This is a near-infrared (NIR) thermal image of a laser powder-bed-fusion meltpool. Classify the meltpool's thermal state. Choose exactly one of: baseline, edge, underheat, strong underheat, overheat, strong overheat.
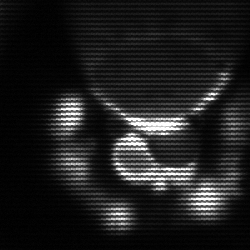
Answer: edge